Question: I'm trying to create a histogram with two data sets overlying each other, however whenever I plot it using pandas.DataFrame.hist(), it creates two graphs:

The code is simply:
'''
ratios.hist(bins = 100)
plt.show()
'''
where ratios is just a DataFrame, 2 columns by about 7000 rows. Any idea on how to put the two graphs on the same axis?
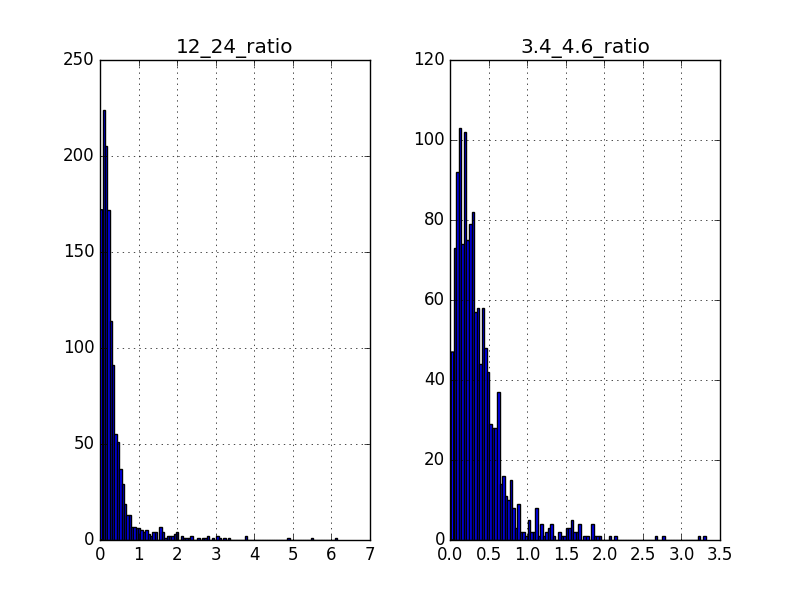
Answer: Try <URL> instead:
'''
ratios = pd.DataFrame(np.random.normal((1, 2), size=(100, 2)))
ratios.hist(bins=10)
'''
This generates:
<URL>
'''
ratios.plot.hist(alpha=0.5, bins=10)
'''
This, on the other hand, puts them on the same graph:
<URL>